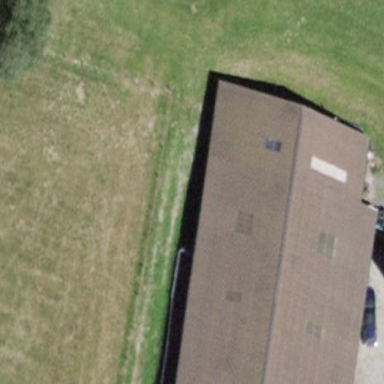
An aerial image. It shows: Barn.